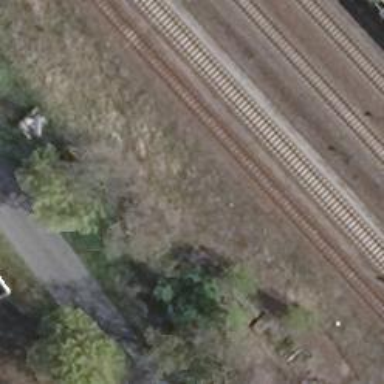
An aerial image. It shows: Abandoned railway.